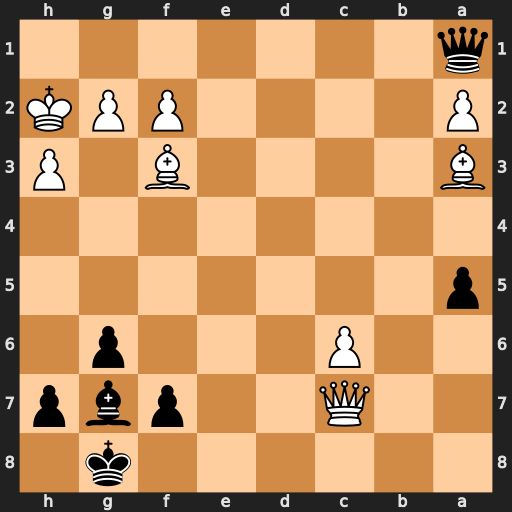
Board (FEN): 6k1/2Q2pbp/2P3p1/p7/8/B4B1P/P4PPK/q7
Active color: b
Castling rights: -
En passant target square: -
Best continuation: Be5+ Qxe5 Qxe5+